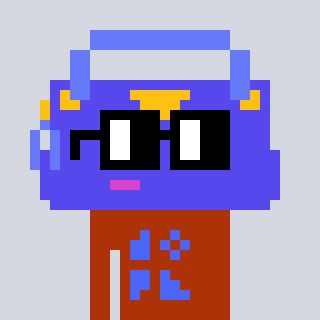
a pixel art character with square black glasses, a bag-shaped head and a hotbrown-colored body on a cool background